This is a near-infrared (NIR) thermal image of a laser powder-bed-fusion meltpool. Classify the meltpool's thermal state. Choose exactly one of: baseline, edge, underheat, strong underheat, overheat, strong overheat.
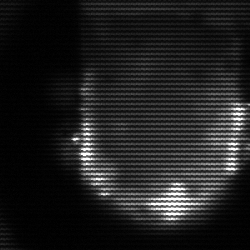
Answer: baseline